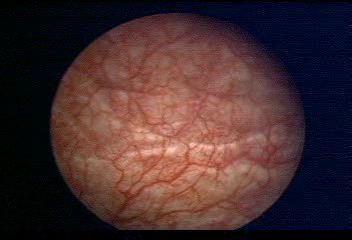
Modality: WLC
Class: Normal mucosa
Bladder cancer association: No